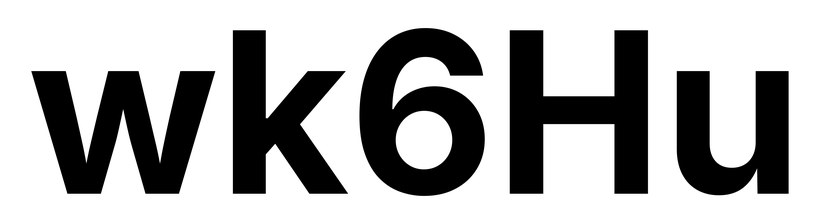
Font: Inter_Bold